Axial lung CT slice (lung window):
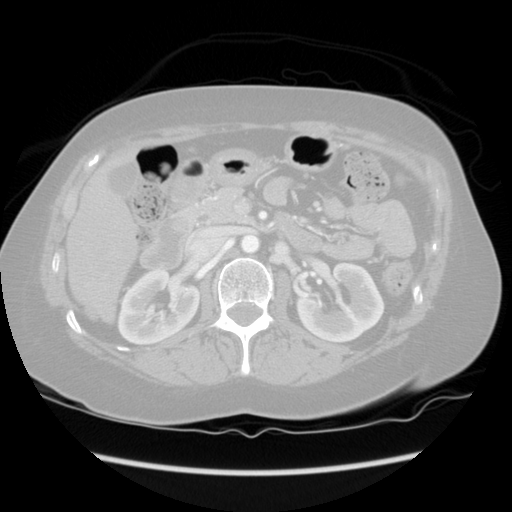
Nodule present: no